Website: bh-photo
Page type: order-tracking
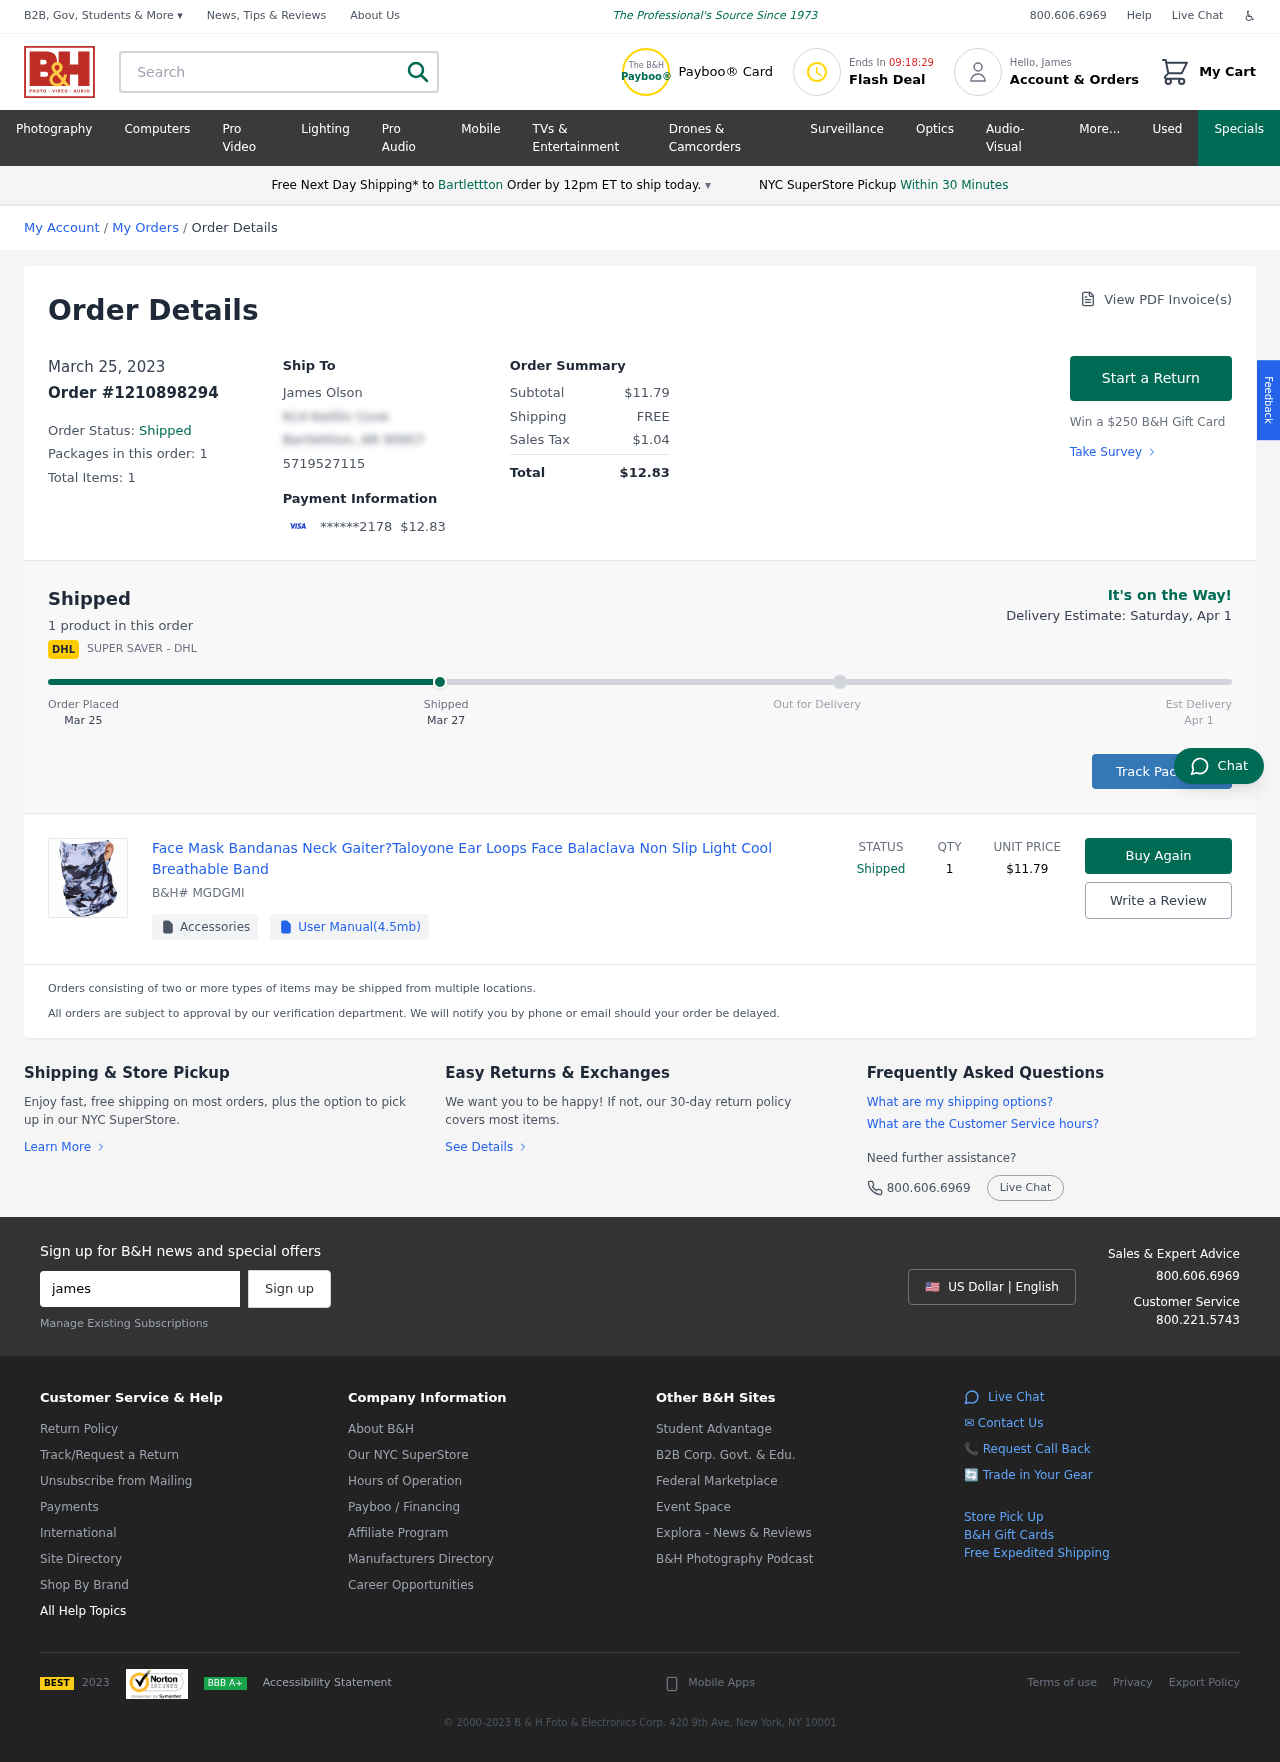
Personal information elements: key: PII_CARD_LAST4
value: ******2178
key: PII_CITY
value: Bartlettton
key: PII_EMAIL
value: james.olson@yahoo.com
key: PII_FIRSTNAME
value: James
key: PII_FULLNAME
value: James Olson
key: PII_PHONE
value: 5719527115
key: PII_STREET
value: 614 Kaitlin Cove
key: PII_CITY_STATE_ZIP
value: Bartlettton, AR 90957
Product elements: key: PRODUCT1_NAME
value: Face Mask Bandanas Neck Gaiter?Taloyone Ear Loops Face Balaclava Non Slip Light Cool Breathable Band
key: PRODUCT1_PRICE
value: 11.79
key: PRODUCT1_QUANTITY
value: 1
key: PRODUCT1_SKU
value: MGDGMI
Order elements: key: ORDER_DATE
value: Mar 25
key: ORDER_DATE
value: March 25, 2023
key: ORDER_ID
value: Order #1210898294
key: ORDER_NUM_PACKAGES
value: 1
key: ORDER_NUM_ITEMS
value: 1
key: ORDER_NUM_ITEMS
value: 1 product
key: ORDER_TOTAL
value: $12.83
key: ORDER_SUBTOTAL
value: $11.79
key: ORDER_SHIPPING_COST
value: FREE
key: ORDER_TAX
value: $1.04
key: ORDER_DELIVERY_DATE
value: Apr 1
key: ORDER_DELIVERY_DATE
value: Delivery Estimate: Saturday, Apr 1
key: ORDER_SHIPPING_DATE
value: Mar 27
Search elements: key: HEADER_SEARCH
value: Search